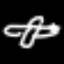
Label: airplane